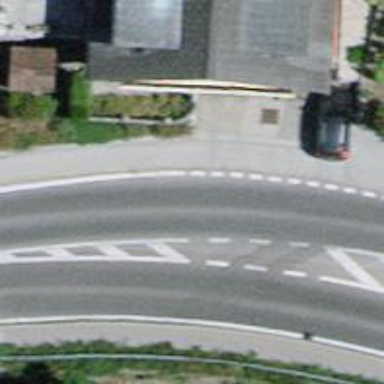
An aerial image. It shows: Sidewalk.